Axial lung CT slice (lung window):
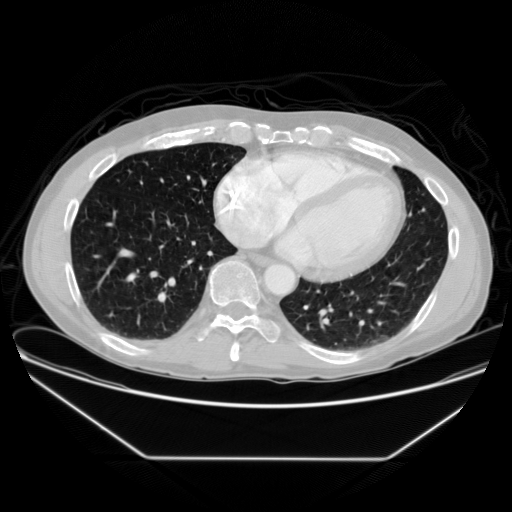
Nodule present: no